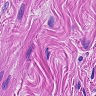
Metastatic tissue present: no